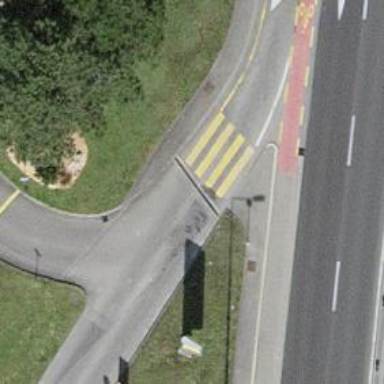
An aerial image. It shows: Uncontrolled crossing on the road.